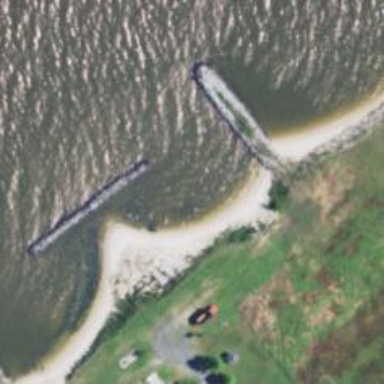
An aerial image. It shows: Breakwater structure.